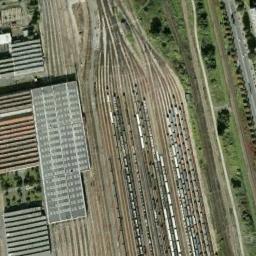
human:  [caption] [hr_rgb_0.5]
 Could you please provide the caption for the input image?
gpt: Many buildings of different shapes and sizes are beside the railway station .

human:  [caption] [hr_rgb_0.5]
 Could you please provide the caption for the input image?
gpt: The railway station has lots of railways and some trains and some buildings are next to the railway station .

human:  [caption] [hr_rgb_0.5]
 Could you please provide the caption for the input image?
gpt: The railway station is next to some trees and grass .

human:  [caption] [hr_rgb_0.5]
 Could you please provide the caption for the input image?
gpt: There is a big railway station next to the woodland .

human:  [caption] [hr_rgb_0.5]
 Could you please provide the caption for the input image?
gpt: There are many trains beside the railway station .